Interaction volume radius: 10 \u00c5
Interaction volume height: 20 \u00c5
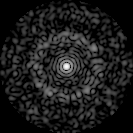
Disorder parameter: 0.8286